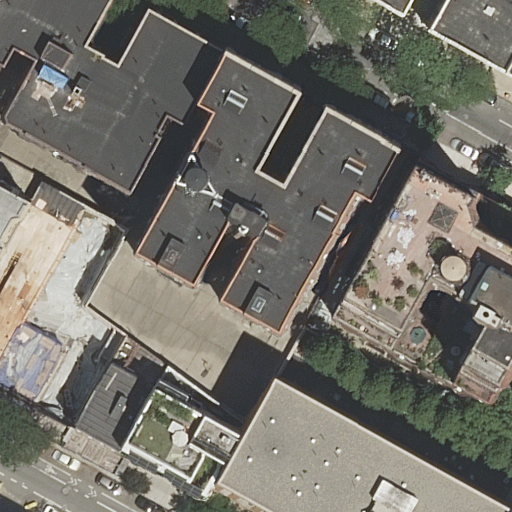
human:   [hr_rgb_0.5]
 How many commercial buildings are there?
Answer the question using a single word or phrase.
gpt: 0

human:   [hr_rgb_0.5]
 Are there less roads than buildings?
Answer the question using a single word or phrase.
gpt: yes

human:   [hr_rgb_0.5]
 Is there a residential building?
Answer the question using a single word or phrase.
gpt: yes

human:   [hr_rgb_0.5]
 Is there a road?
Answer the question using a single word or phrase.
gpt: yes

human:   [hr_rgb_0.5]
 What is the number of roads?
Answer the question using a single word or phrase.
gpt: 2

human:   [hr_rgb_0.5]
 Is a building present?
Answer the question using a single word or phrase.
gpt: yes

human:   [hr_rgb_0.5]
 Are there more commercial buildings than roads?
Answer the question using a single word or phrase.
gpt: no

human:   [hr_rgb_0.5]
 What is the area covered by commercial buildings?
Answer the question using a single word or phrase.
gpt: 0m2

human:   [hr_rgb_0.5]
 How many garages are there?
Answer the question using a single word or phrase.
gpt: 0

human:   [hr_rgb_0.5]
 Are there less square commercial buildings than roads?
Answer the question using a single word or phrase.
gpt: yes

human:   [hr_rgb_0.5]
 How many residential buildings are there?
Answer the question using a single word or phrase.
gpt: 12

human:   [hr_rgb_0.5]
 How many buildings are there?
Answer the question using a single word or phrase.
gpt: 12

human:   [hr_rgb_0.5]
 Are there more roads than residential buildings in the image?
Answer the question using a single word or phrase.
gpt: no

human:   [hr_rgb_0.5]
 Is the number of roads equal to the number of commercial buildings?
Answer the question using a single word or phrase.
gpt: no

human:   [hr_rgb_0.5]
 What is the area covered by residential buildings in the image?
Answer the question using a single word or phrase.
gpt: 4960m2

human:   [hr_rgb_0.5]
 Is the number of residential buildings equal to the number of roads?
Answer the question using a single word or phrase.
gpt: no

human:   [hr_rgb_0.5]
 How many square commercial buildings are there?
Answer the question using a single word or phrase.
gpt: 0

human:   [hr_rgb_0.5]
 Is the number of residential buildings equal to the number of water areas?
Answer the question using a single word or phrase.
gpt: no

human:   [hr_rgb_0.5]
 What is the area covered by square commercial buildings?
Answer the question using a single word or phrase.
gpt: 0m2

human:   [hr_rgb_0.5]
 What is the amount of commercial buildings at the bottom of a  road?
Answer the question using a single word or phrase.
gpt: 0

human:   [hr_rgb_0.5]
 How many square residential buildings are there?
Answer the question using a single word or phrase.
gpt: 0

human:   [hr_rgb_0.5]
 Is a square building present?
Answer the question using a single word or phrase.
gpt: no

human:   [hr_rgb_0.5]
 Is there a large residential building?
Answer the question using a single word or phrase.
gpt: yes

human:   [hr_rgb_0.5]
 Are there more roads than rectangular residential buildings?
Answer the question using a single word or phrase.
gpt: no

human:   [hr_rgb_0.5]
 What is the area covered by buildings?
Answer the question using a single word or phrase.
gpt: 4960m2

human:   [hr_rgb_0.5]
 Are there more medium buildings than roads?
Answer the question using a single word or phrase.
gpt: yes

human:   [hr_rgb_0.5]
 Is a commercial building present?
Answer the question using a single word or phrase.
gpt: no

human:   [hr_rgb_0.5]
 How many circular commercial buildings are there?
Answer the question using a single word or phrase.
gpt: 0

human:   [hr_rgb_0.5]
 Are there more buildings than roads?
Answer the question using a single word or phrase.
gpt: yes

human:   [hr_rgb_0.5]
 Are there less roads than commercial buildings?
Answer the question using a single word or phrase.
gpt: no

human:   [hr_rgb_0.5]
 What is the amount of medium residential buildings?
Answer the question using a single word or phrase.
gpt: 8

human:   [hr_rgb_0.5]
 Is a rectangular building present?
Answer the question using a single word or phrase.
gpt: yes

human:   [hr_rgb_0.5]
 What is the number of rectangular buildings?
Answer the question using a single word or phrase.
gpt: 7

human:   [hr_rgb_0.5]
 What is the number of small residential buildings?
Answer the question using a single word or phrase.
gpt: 1

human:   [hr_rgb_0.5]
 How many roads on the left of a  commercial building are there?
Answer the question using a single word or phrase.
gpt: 0

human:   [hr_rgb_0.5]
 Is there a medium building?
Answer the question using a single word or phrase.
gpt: yes

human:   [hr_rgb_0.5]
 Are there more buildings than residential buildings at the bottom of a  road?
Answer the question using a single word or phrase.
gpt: yes

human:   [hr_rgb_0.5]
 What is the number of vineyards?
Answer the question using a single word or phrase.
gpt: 0

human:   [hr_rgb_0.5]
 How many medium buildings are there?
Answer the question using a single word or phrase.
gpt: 8

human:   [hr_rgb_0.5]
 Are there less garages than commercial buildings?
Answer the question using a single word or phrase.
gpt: no

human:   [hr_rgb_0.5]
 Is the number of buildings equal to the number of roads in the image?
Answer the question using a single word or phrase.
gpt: no

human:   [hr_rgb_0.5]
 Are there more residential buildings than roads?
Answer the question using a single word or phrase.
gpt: yes

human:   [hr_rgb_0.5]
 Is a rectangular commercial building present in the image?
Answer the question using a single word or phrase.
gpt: no

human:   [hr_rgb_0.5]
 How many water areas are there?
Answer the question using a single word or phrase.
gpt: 0

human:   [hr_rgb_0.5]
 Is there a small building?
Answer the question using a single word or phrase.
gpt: yes

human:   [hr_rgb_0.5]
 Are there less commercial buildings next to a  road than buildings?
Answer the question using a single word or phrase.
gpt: yes

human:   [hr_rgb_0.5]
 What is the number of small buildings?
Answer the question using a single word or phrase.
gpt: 1

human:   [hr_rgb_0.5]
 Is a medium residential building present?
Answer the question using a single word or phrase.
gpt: yes

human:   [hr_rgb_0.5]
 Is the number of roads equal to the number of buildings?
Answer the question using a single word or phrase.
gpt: no

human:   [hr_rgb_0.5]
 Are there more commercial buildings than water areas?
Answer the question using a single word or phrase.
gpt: no

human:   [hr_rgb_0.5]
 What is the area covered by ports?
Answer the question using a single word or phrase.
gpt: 0m2

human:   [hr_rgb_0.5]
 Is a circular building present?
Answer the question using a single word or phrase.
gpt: no

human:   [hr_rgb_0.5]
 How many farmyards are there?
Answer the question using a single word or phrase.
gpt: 0

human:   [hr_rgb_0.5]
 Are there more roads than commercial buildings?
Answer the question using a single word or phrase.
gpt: yes

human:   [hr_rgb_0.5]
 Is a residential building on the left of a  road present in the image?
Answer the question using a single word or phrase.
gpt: yes

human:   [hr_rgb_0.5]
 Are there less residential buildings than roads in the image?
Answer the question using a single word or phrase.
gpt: no

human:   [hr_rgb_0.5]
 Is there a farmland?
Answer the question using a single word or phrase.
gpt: no

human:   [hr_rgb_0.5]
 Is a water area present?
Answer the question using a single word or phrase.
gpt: no

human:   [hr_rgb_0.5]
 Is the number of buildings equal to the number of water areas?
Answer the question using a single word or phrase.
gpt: no

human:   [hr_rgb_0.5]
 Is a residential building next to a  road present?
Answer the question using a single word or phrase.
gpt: yes

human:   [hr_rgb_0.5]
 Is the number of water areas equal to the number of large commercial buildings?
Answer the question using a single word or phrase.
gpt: yes

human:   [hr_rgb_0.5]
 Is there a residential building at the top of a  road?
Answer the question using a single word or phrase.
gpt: yes

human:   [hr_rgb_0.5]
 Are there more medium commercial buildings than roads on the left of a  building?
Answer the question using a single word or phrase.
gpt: no

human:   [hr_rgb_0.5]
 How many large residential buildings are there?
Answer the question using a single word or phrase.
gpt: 3